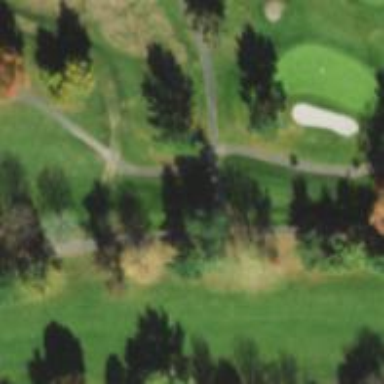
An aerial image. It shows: Service road designated as golf cart path.